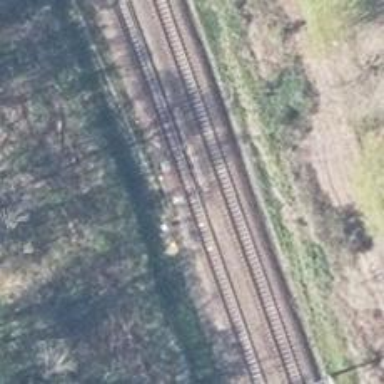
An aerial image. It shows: Railway switch with the turnout on the left side.